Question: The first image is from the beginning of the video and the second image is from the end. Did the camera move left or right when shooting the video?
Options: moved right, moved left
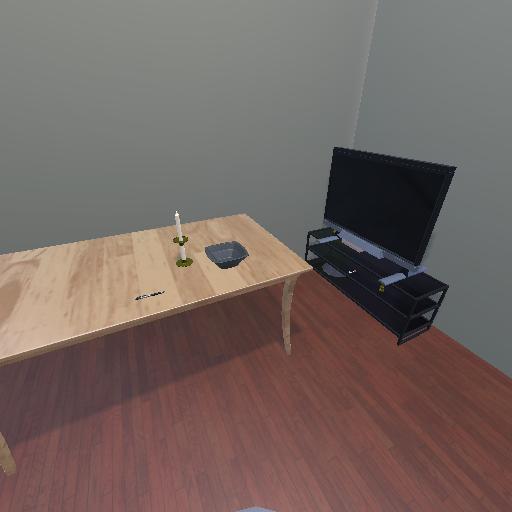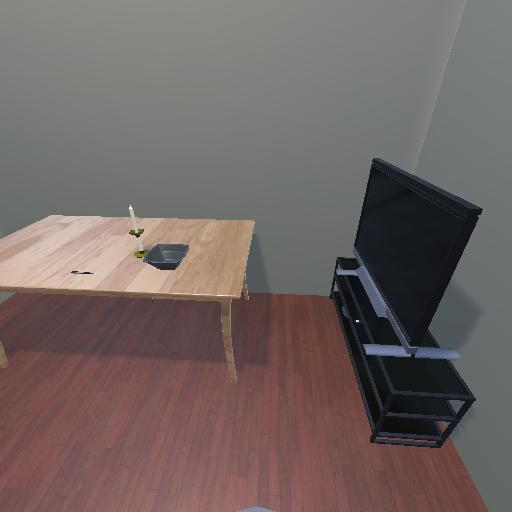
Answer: moved right